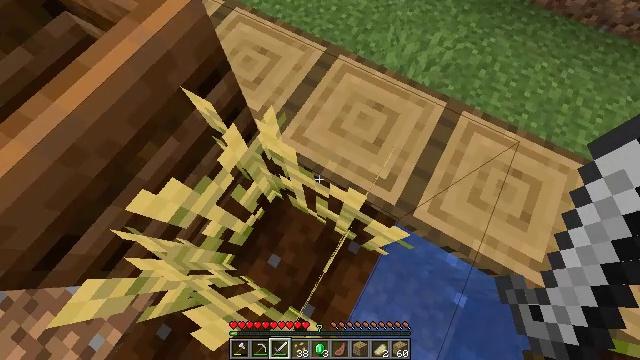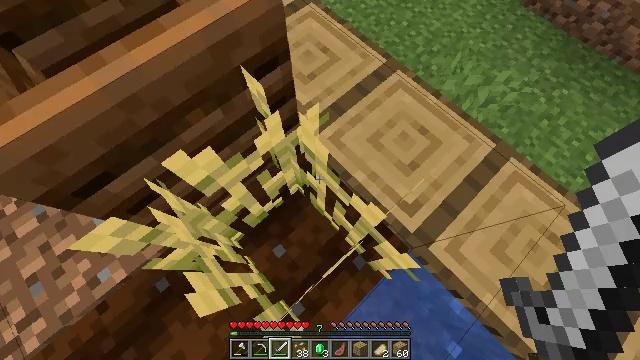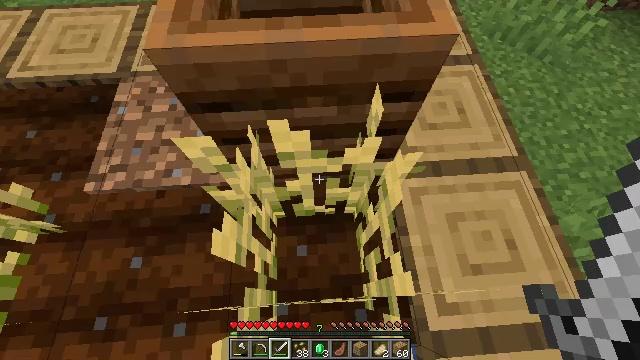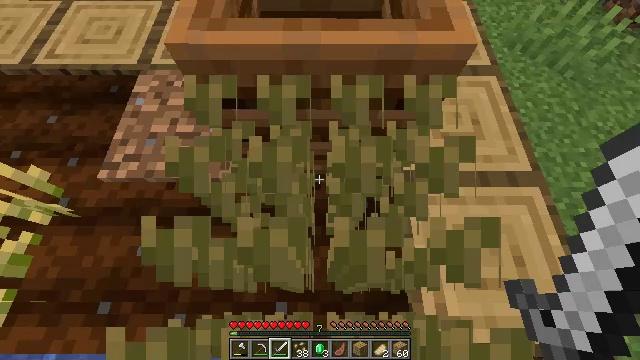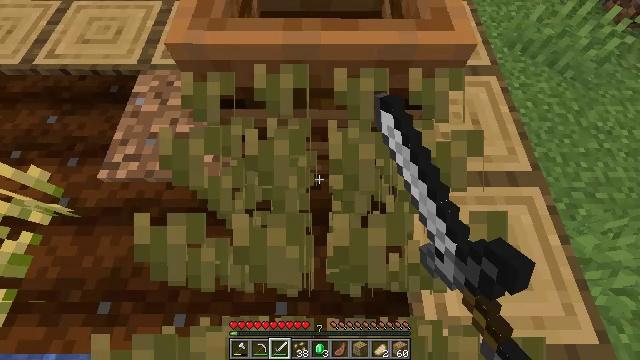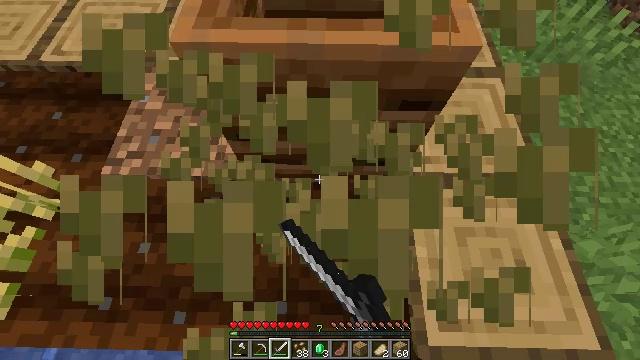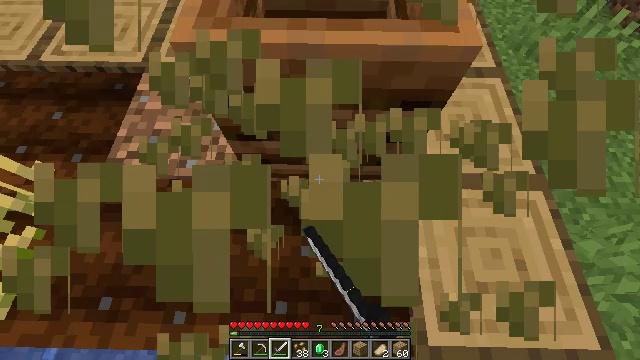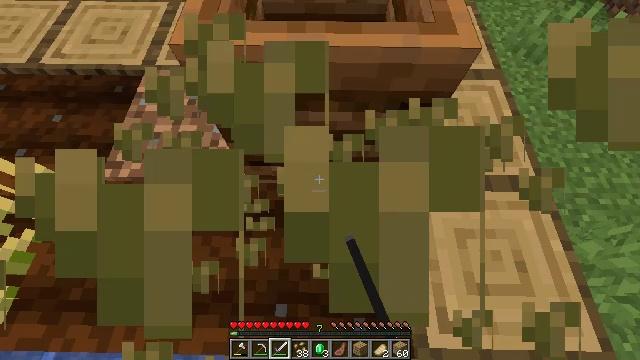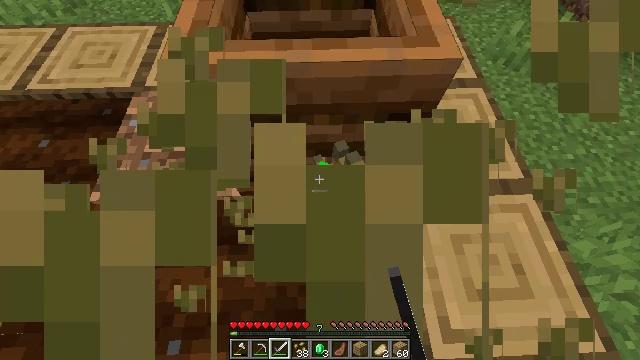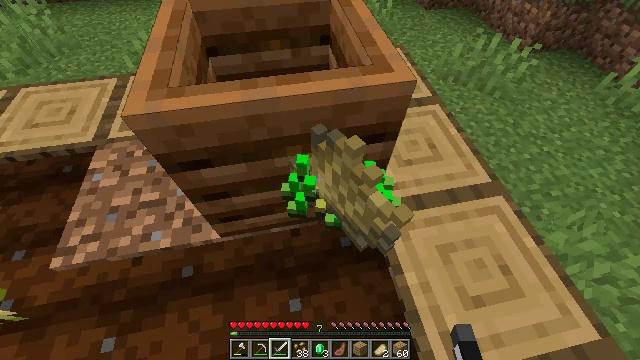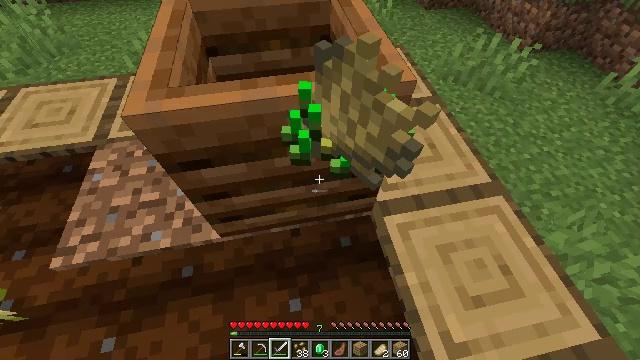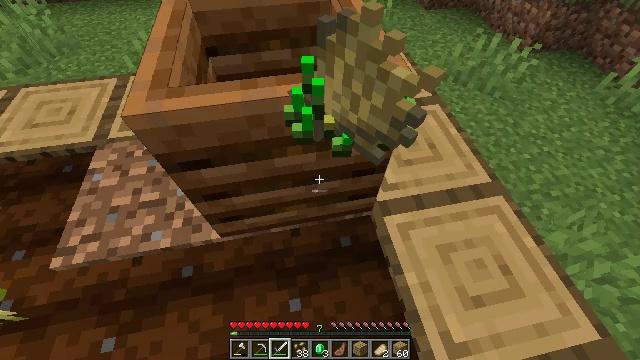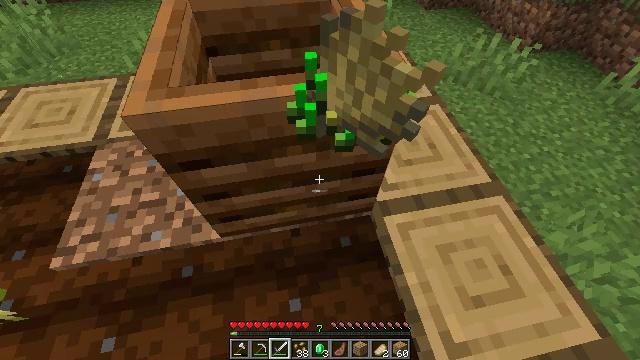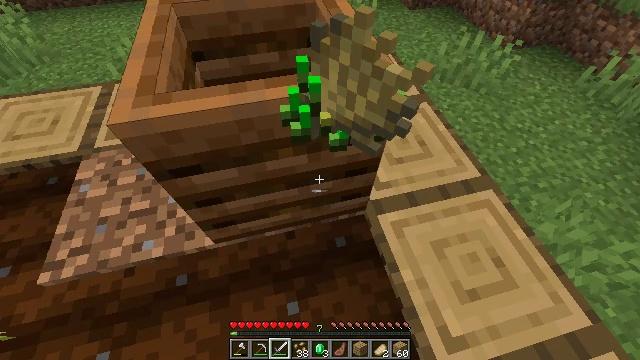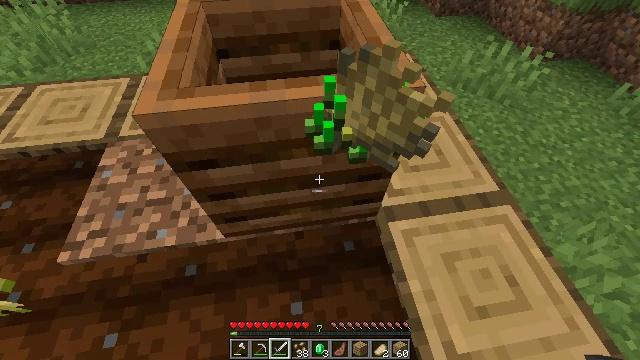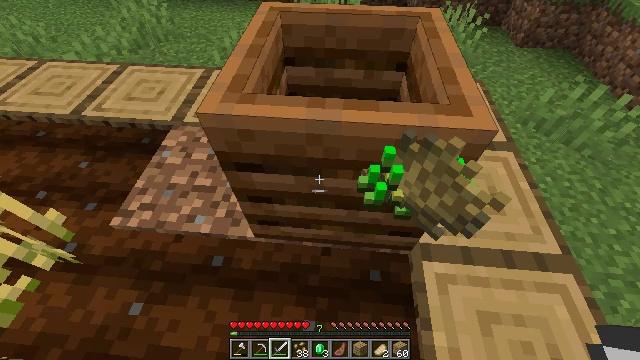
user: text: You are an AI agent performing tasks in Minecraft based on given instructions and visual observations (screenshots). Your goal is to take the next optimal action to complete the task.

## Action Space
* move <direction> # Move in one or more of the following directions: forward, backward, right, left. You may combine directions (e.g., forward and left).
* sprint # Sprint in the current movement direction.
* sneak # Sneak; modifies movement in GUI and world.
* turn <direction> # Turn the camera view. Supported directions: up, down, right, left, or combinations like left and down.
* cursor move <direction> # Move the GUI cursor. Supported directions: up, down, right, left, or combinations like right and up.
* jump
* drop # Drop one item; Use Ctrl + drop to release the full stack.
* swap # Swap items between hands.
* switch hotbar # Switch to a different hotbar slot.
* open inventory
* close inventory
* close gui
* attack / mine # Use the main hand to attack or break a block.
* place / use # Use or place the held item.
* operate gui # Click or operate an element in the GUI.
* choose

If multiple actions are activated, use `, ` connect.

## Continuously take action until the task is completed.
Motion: motion action
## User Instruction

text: Break the mature wheat plants.
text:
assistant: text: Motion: turn left
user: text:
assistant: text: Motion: turn left and up
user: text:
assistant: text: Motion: turn left, attack / mine
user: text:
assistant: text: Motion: attack / mine
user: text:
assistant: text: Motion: turn left, attack / mine
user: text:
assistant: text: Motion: attack / mine
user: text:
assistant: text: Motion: no_op
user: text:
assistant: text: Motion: turn right and up
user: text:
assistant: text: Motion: turn right and up
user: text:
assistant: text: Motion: no_op
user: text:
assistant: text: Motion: no_op
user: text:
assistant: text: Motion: no_op
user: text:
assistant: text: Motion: turn right
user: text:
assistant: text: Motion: turn left
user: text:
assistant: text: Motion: move forward, turn left and up
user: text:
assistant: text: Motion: move forward, turn left and up
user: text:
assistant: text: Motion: move forward, turn left and up
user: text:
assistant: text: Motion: move forward, turn left and up
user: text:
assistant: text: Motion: move forward, turn left
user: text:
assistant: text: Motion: move forward
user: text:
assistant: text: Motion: no_op
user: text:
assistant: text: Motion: turn left and up
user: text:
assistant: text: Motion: turn left and up
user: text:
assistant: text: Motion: turn left and up
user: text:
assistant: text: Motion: turn left and up
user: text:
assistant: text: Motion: turn left
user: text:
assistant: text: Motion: turn left
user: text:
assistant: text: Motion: turn left
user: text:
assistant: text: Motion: turn left and down
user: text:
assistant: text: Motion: no_op